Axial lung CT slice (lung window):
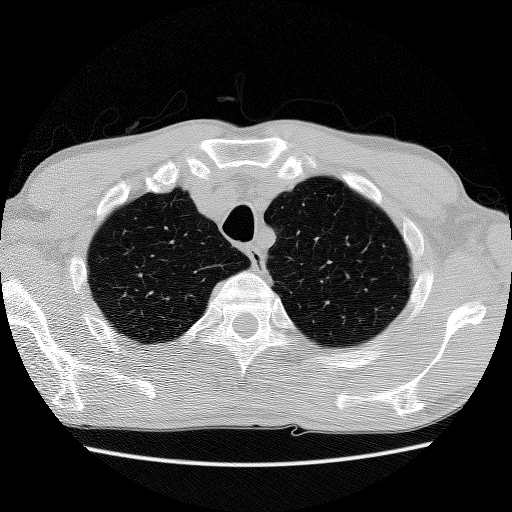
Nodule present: no